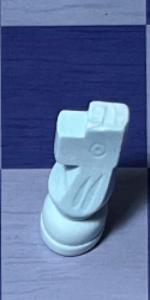
Label: Knight_White